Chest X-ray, AP view. Patient: 60 years old, sex F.
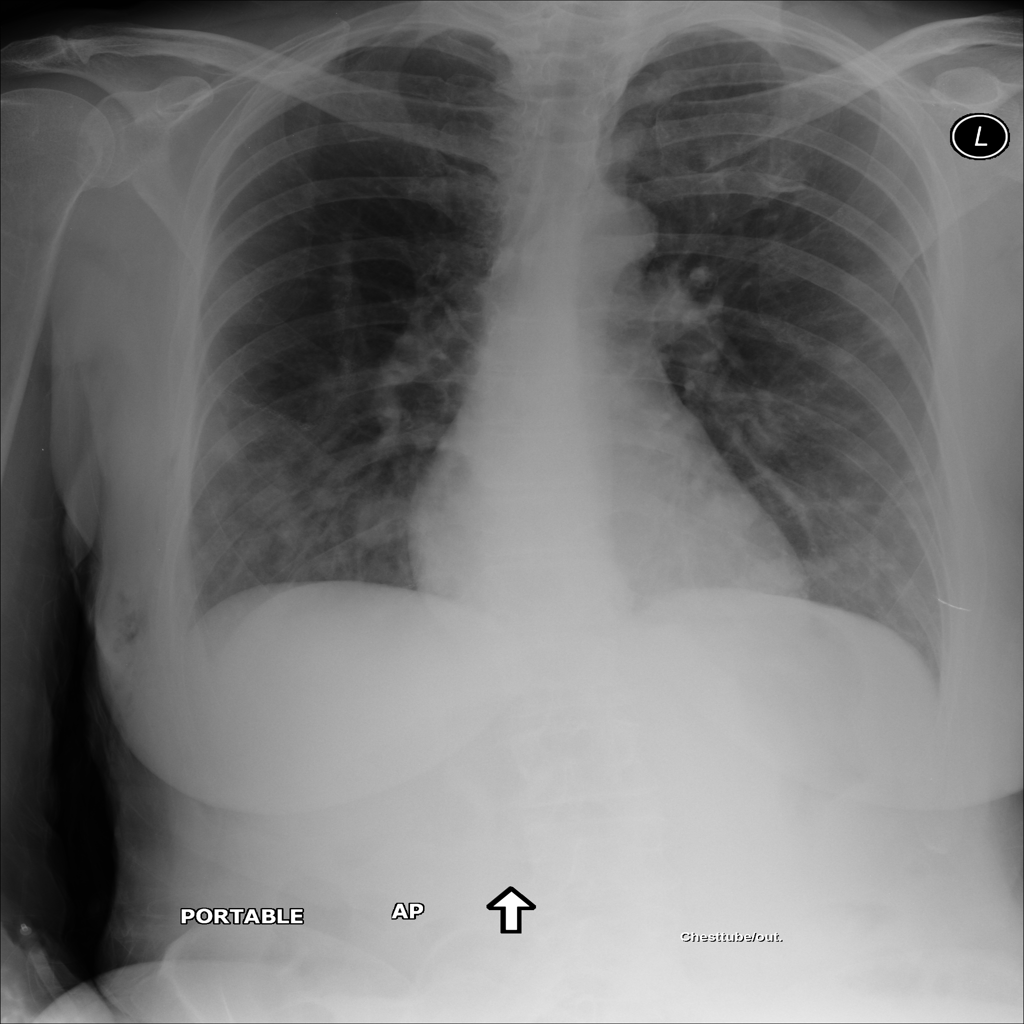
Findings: Pneumothorax